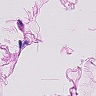
Metastatic tissue present: no